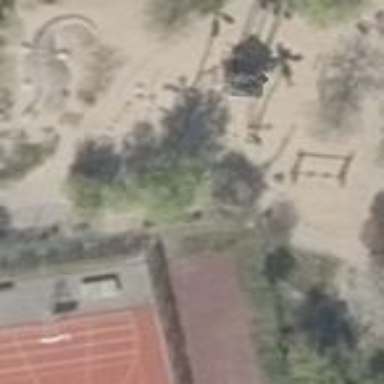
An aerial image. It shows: Playground area for leisure land.